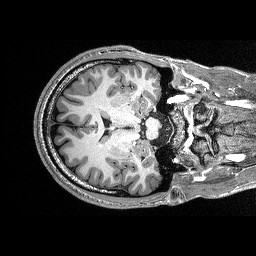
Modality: T1w
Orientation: axial